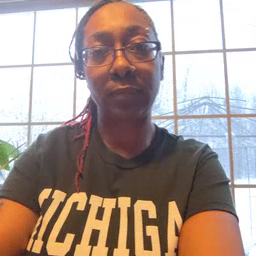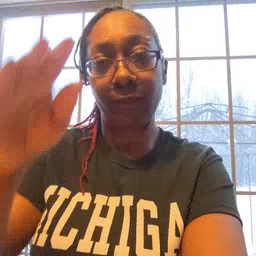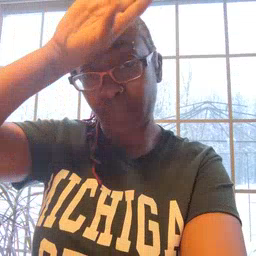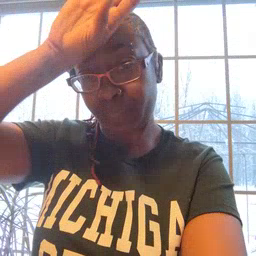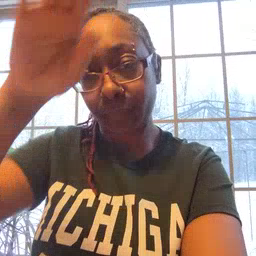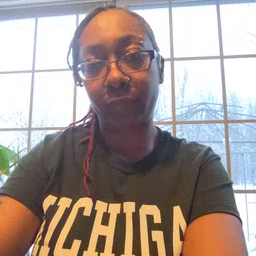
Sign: fireman